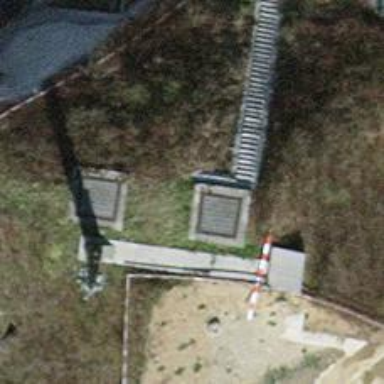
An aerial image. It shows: Communication tower.